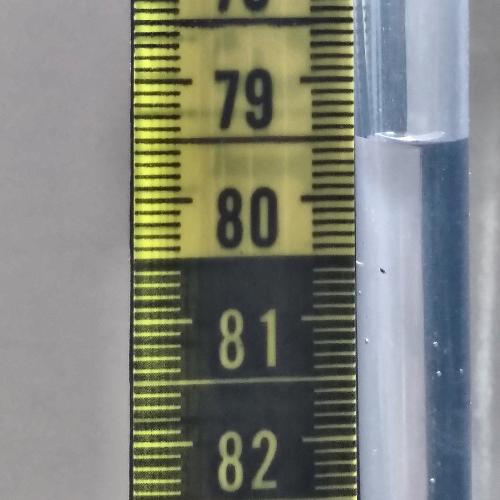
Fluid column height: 79.5 cm